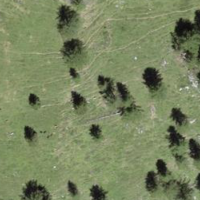
EUNIS habitat code: 43
Species observed at this site:
Rosa pendulina